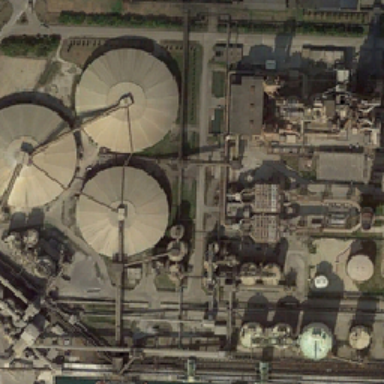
The three yellow reservoirs are connected to each other .